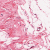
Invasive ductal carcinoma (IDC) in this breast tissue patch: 0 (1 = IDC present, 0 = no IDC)